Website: apple
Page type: billing-address
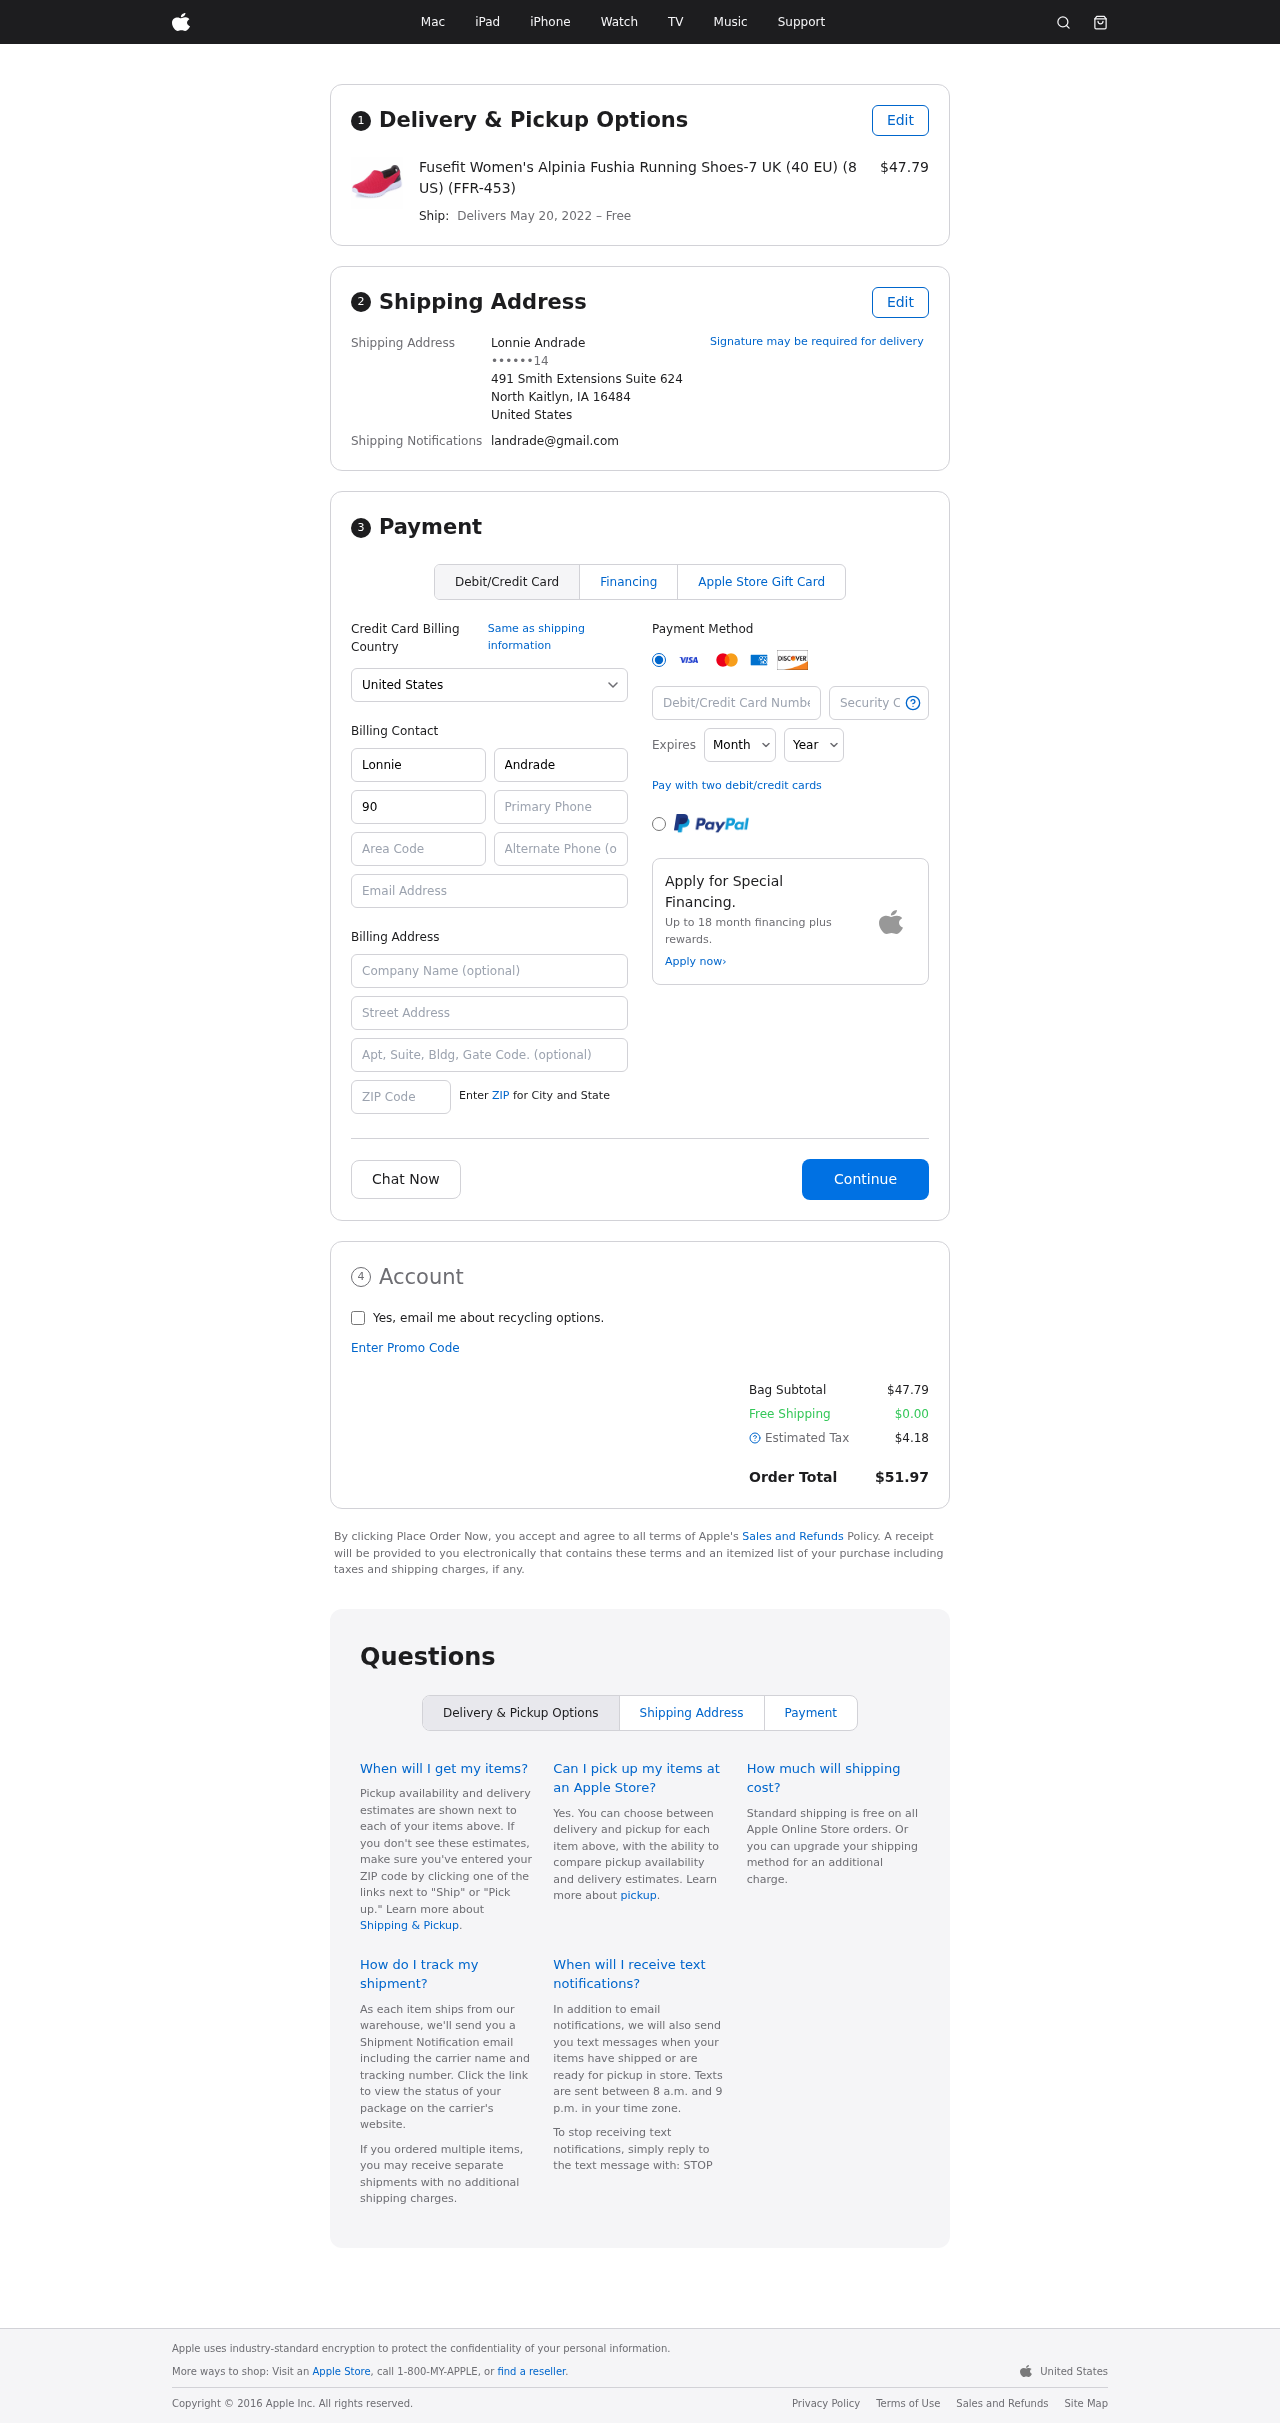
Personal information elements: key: PII_CARD_CVV
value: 885
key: PII_CARD_EXPIRY_MONTH
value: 03
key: PII_CARD_EXPIRY_YEAR
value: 30
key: PII_CARD_NUMBER
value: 2229 6781 1619 1739
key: PII_CITY_STATE_ZIP
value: North Kaitlyn, IA 16484
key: PII_COUNTRY
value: United States
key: PII_EMAIL
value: landrade@gmail.com
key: PII_FULLNAME
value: Lonnie Andrade
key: PII_STREET
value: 491 Smith Extensions Suite 624
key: PII_PHONE_MASKED
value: ••••••14
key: PII_BILLING_FIRSTNAME
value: Lonnie
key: PII_BILLING_LASTNAME
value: Andrade
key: PII_BILLING_PHONE_AREA
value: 908
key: PII_BILLING_PHONE
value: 9088680214
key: PII_BILLING_EMAIL
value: landrade@gmail.com
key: PII_BILLING_STREET
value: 491 Smith Extensions Suite 624
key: PII_BILLING_STREET2
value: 412 Mercedes Brook
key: PII_BILLING_POSTCODE
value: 16484
Product elements: key: PRODUCT1_NAME
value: Fusefit Women's Alpinia Fushia Running Shoes-7 UK (40 EU) (8 US) (FFR-453)
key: PRODUCT1_PRICE
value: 47.79
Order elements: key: ORDER_DELIVERY_DATE
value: May 20, 2022
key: ORDER_SUBTOTAL
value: $47.79
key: ORDER_SHIPPING_COST
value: $0.00
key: ORDER_TAX
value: $4.18
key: ORDER_TOTAL
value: $51.97